Interaction volume radius: 10 \u00c5
Interaction volume height: 30 \u00c5
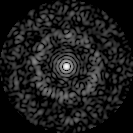
Disorder parameter: 0.8511